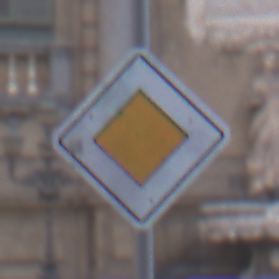
Verkehrszeichen: Vorfahrtsstrasse
Umgebung: Outdoor, Urban
Tageszeit: SunriseSunset
Wetter: PartlyCloudy
Licht: Natural
Jahreszeit: NotSpecified
Kontrast: LowContrast